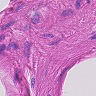
Metastatic tissue present: no